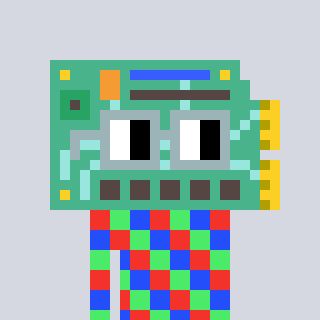
a pixel art character with square dark gray glasses, a chipboard-shaped head and a yellow-colored body on a cool background